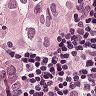
Metastatic tissue present: yes